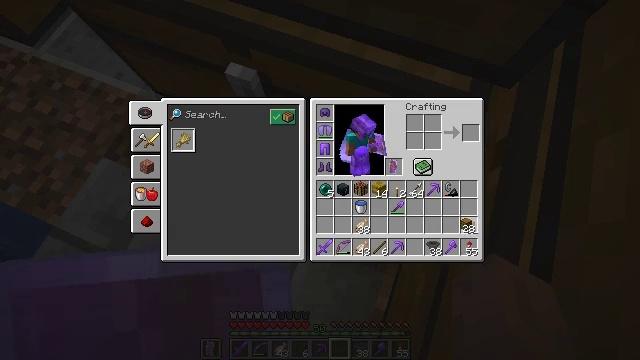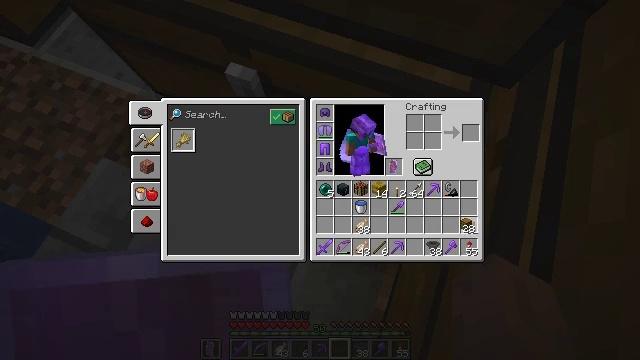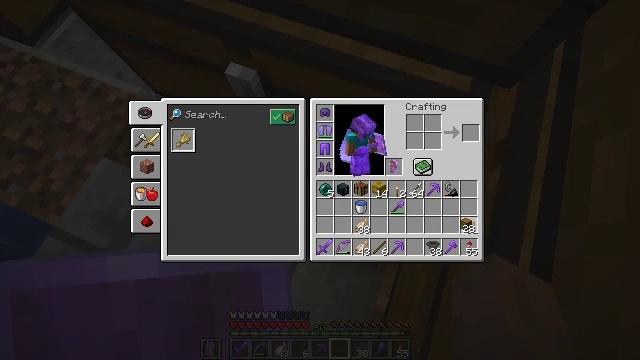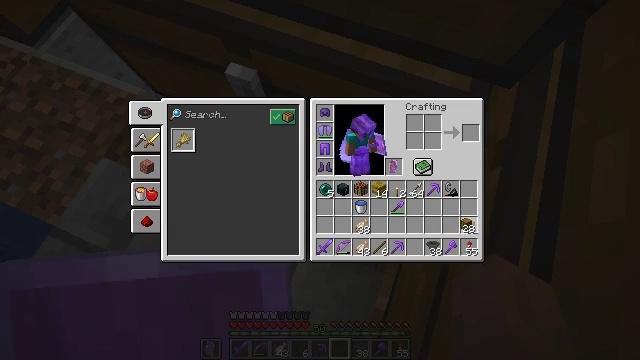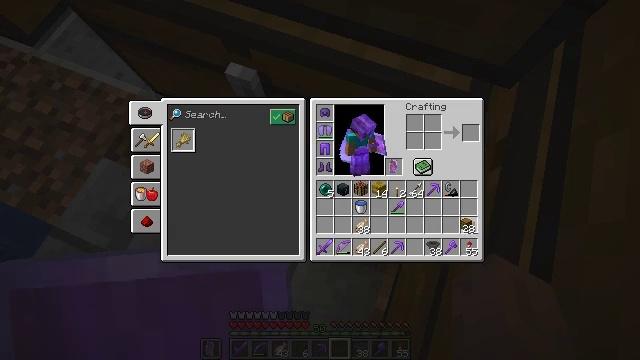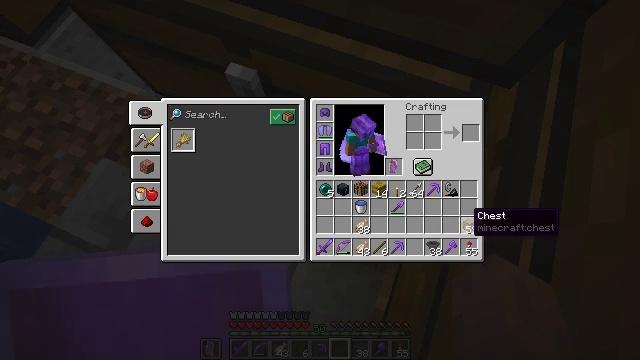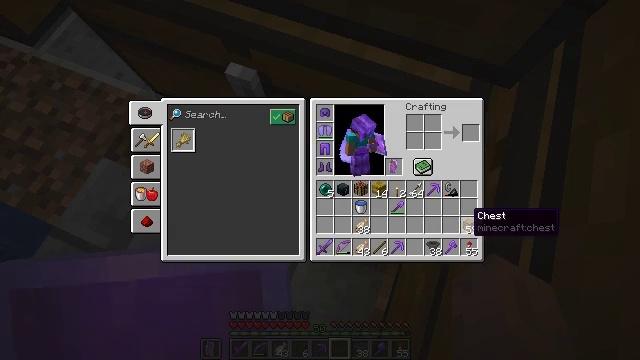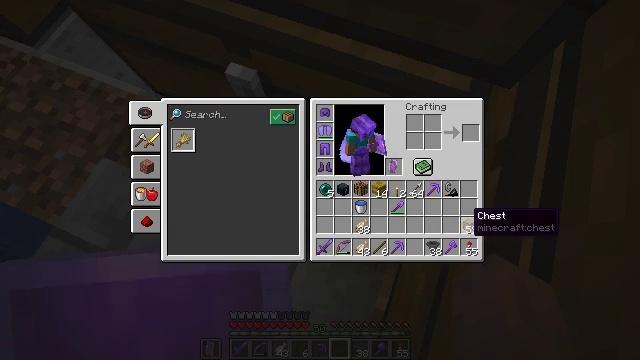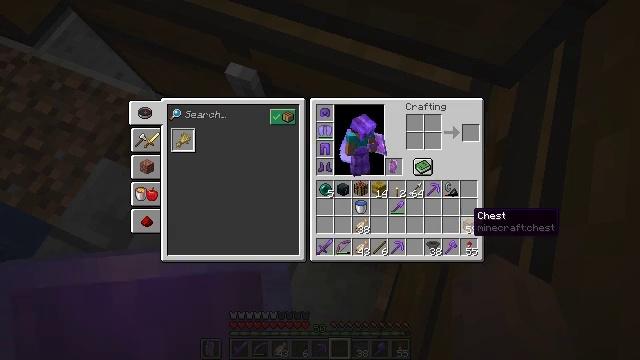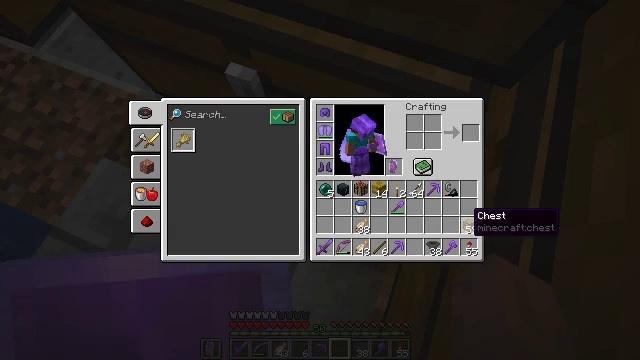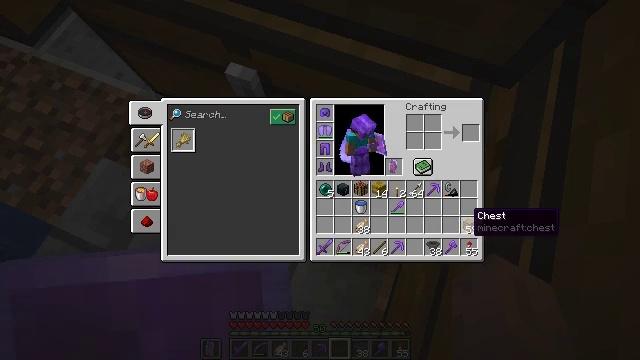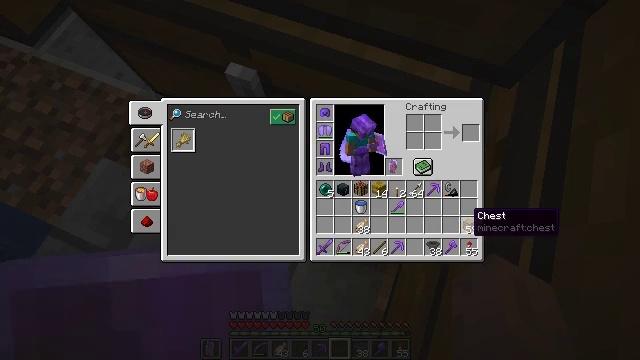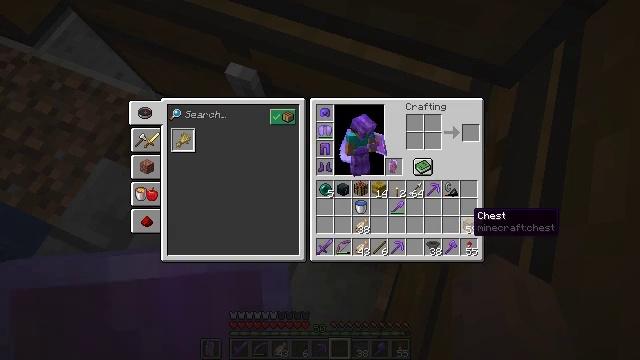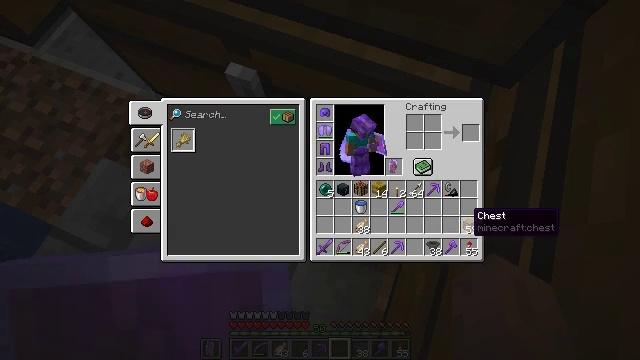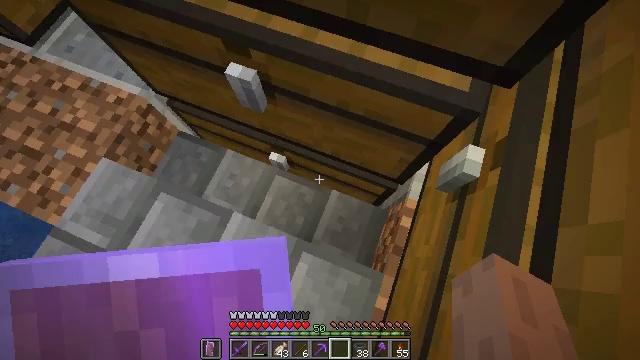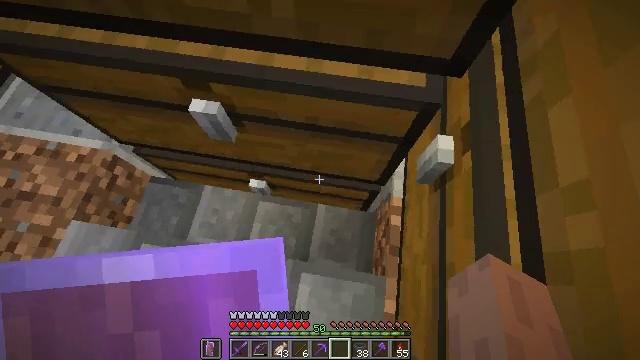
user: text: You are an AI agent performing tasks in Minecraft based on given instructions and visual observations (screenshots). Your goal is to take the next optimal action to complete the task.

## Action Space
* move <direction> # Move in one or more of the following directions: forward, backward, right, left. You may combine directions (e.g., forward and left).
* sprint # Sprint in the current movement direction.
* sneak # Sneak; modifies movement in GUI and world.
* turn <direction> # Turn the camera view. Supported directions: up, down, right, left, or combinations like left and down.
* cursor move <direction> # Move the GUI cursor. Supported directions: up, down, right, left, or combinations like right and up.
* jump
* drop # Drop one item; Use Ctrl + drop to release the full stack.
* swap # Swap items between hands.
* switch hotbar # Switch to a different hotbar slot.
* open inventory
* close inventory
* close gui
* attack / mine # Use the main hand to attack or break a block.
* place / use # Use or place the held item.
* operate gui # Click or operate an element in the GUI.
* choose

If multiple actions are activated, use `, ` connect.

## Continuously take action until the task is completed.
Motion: motion action
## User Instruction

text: Gather the chest from its place.
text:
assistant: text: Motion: no_op
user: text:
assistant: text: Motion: no_op
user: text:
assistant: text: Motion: attack / mine
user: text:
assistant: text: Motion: attack / mine
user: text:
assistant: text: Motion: no_op
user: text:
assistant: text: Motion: no_op
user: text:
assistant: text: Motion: no_op
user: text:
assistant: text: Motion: no_op
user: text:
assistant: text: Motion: no_op
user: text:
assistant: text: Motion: no_op
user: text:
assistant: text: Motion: no_op
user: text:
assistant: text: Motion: no_op
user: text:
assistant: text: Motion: no_op
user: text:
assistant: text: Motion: no_op
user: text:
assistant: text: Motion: turn right and up
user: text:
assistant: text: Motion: turn right and up
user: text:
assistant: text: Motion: no_op
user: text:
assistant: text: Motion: no_op
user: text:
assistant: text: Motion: no_op
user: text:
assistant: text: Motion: no_op
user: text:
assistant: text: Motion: no_op
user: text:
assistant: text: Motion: turn left
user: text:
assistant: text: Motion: turn left
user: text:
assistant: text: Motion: no_op
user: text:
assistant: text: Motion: no_op
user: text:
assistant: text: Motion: no_op
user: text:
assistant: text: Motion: turn left and down
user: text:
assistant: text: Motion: turn left
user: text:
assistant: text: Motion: turn left
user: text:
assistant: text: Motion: turn left and up